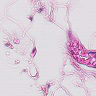
Metastatic tissue present: no